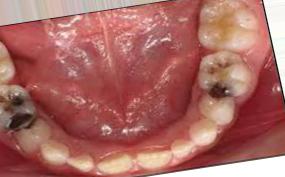
Condition: Caries